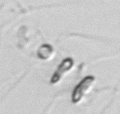
Label: Chaetoceros_socialis